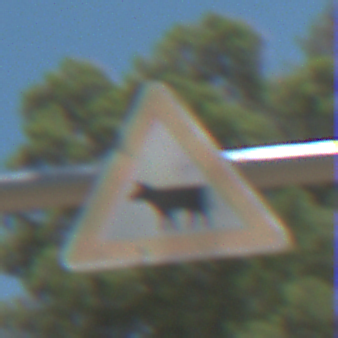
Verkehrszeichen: ViehtriebRechts
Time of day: Midday
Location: Outdoor (Nature)
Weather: Clear
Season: NotSpecified
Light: Natural